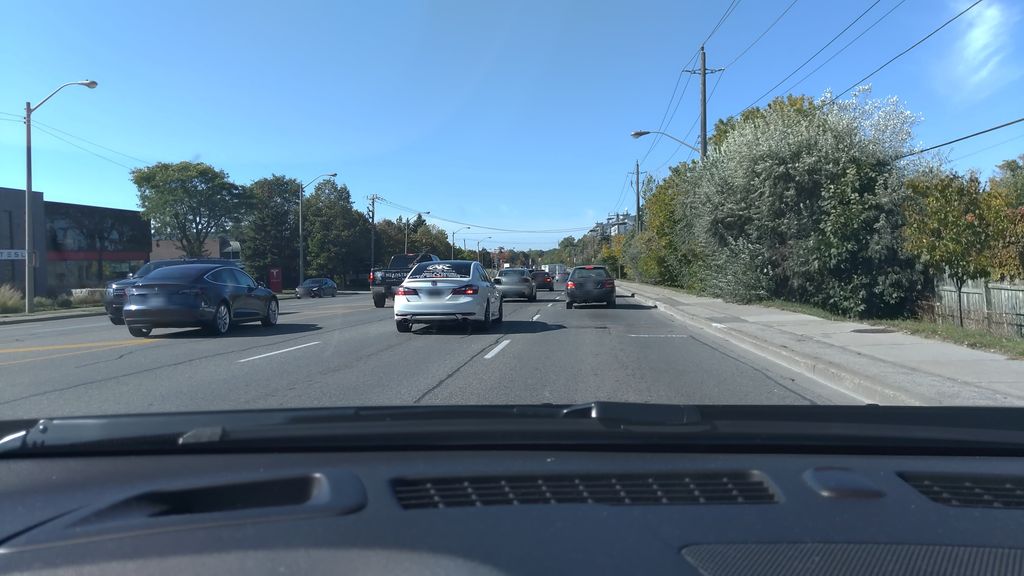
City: toronto